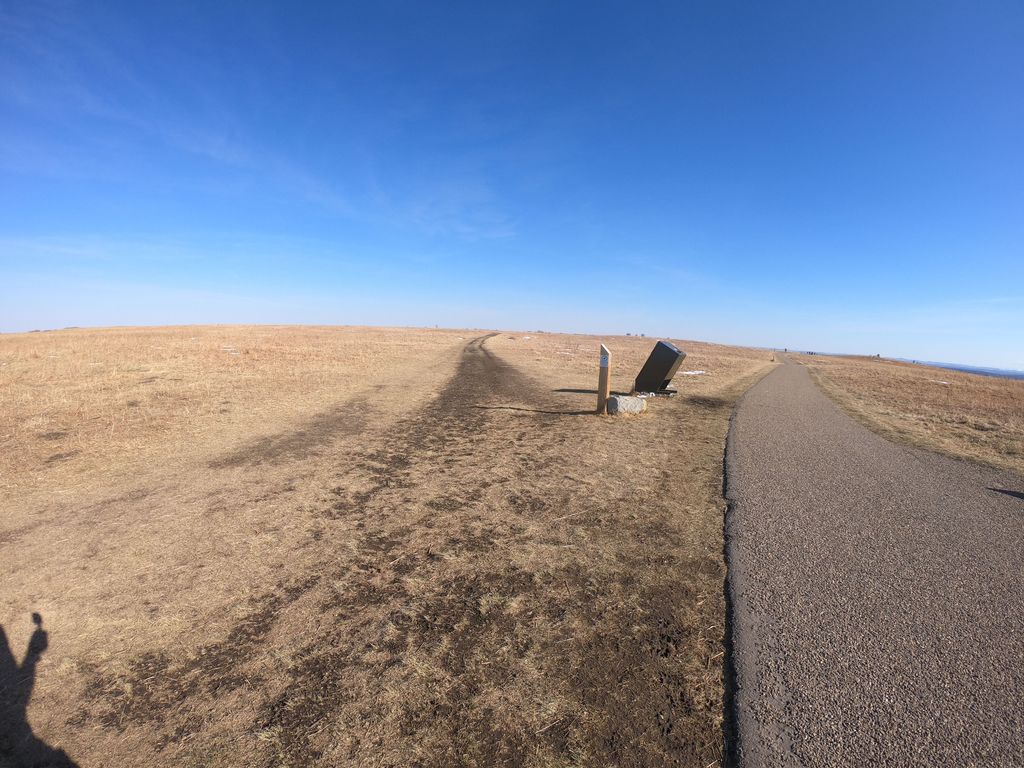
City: calgary